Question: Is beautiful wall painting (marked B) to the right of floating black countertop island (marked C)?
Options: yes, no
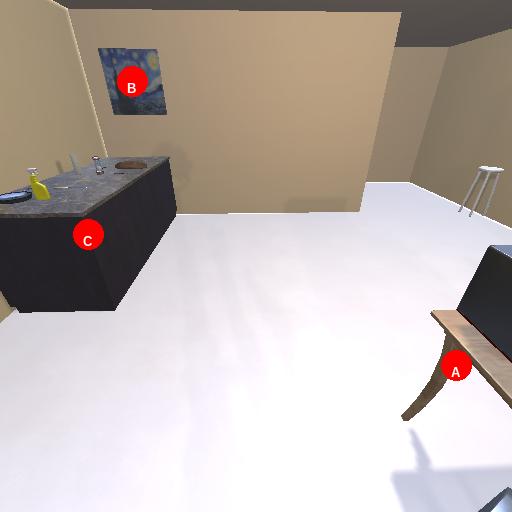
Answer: yes